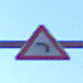
Verkehrszeichen: KurveLinks
Umgebung: Outdoor, Urban
Tageszeit: Dawn
Wetter: Clear
Licht: Natural
Jahreszeit: NotSpecified
Kontrast: LowContrast